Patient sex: M
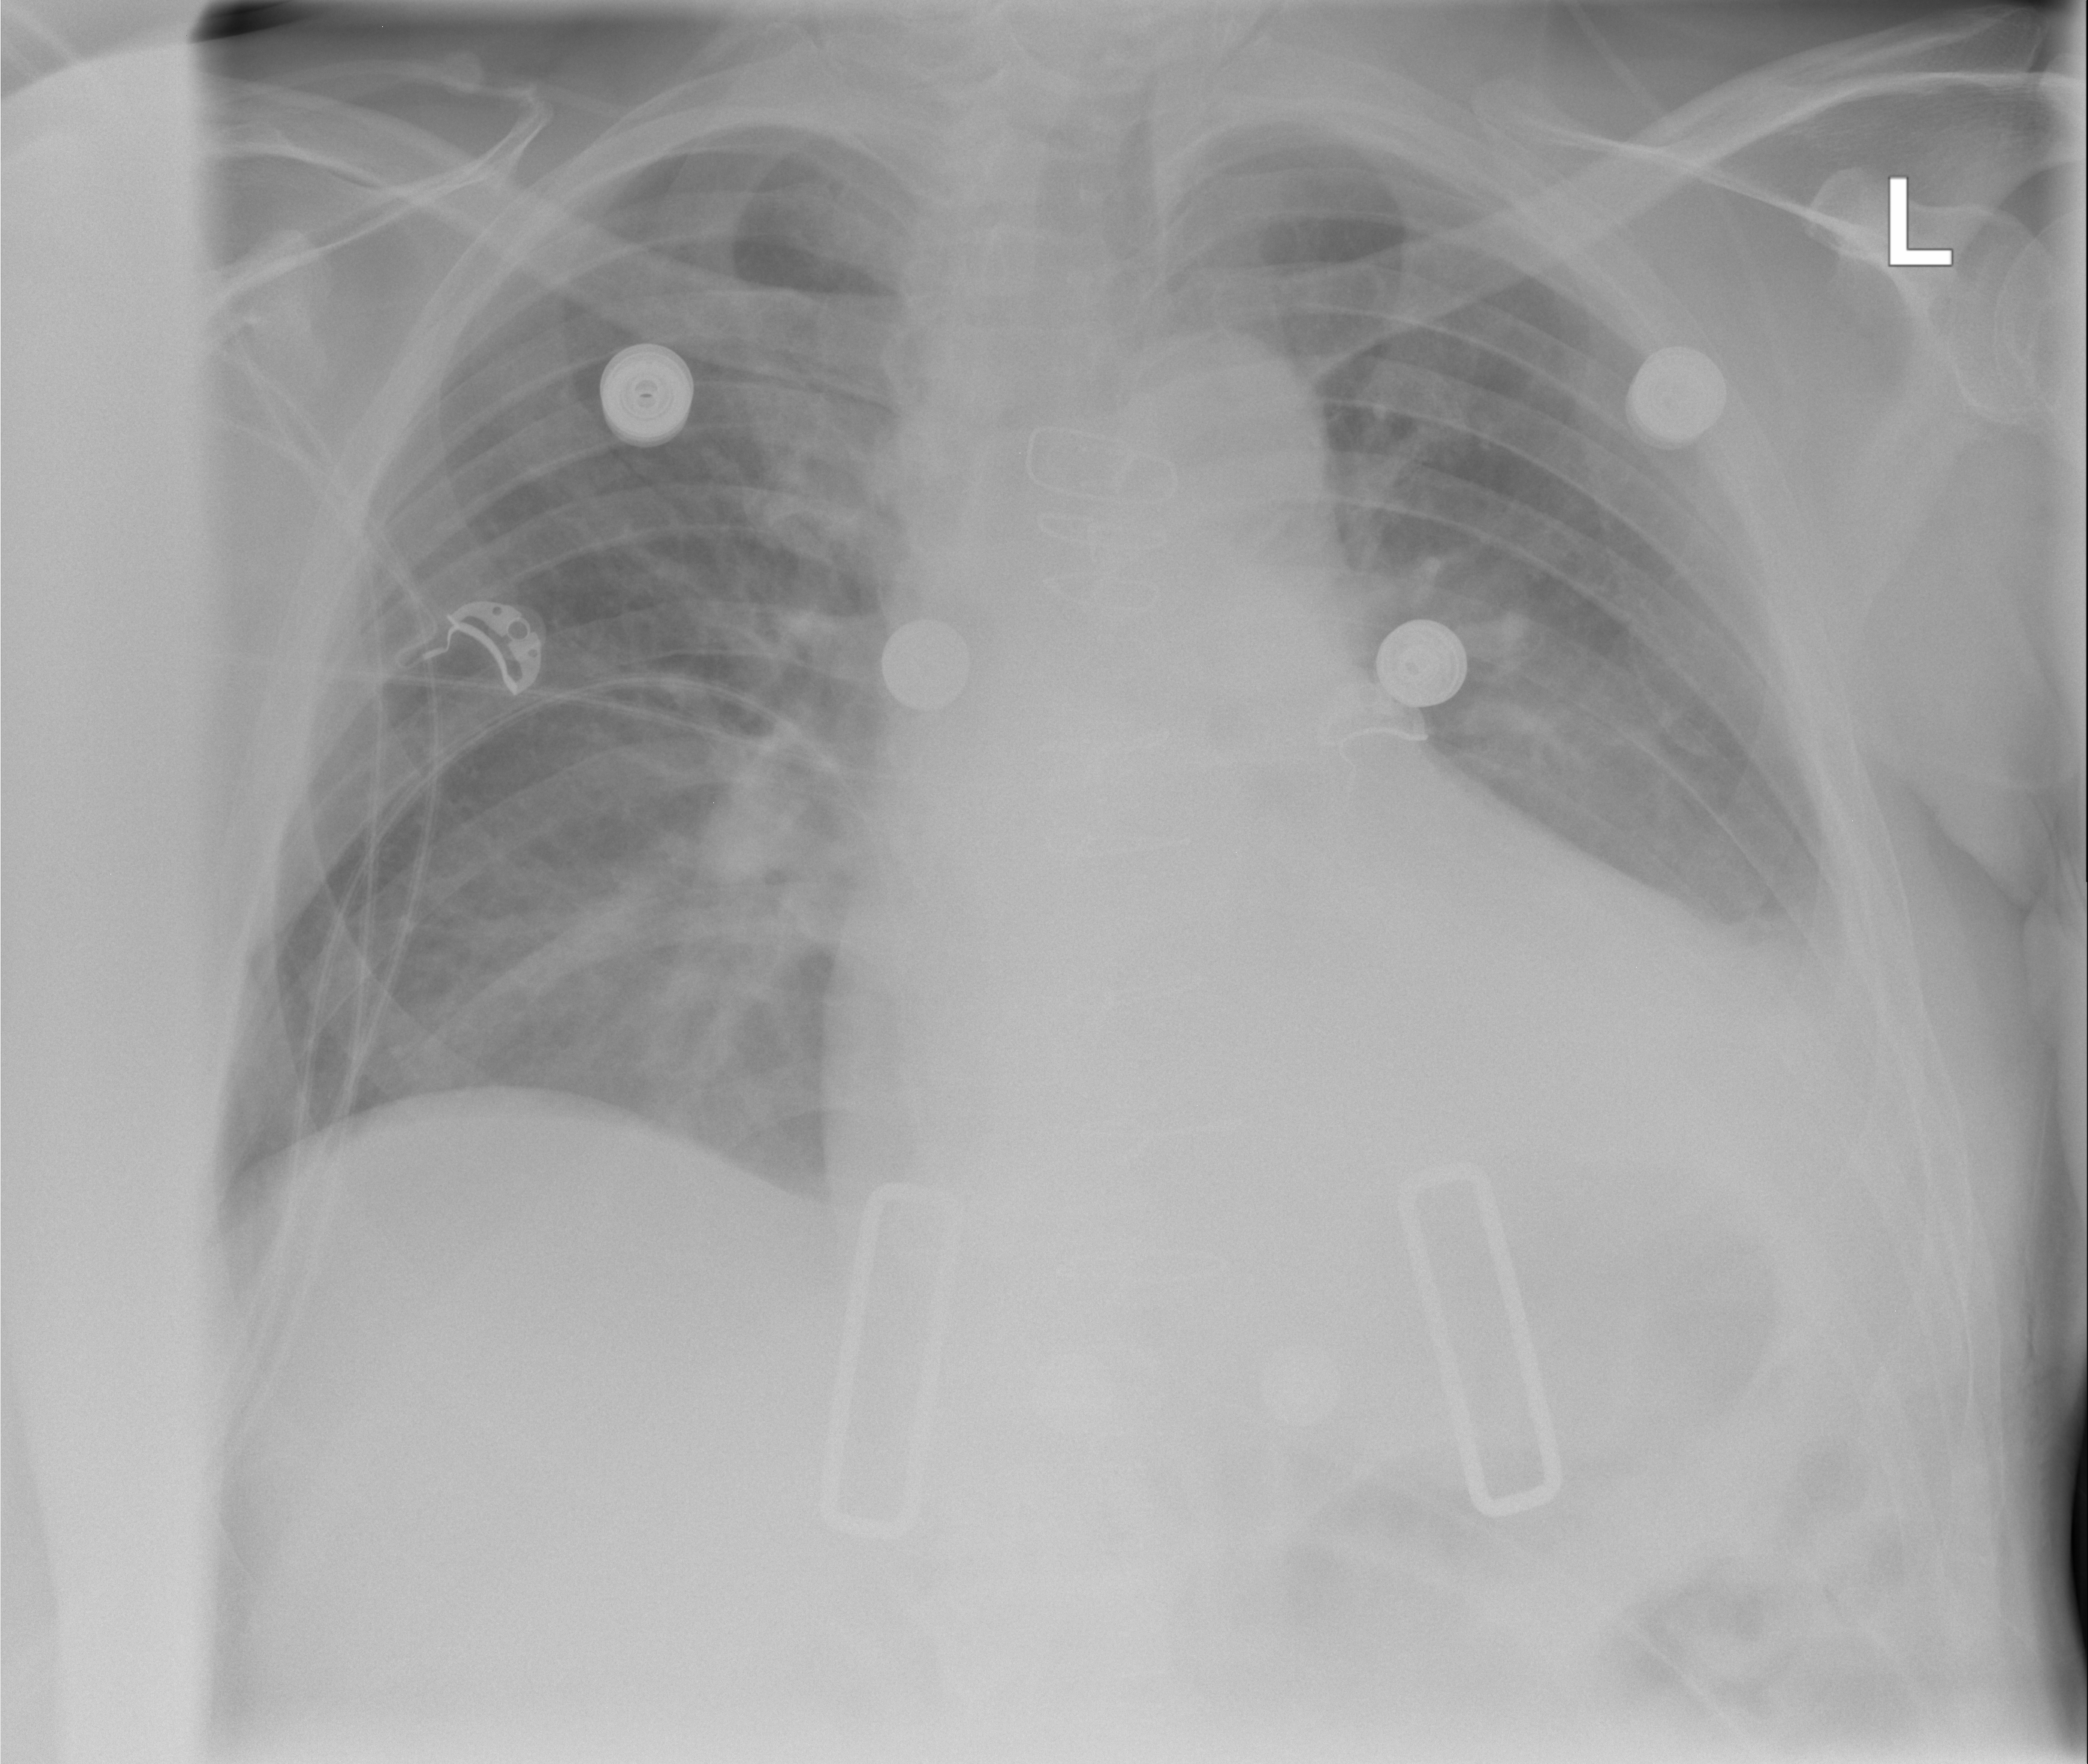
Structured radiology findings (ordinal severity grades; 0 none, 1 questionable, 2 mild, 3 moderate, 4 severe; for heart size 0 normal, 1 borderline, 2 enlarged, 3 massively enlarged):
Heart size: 2
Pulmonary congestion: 2
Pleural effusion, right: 0
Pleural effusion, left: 2
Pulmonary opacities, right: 1
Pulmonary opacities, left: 1
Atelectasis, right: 0
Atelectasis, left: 2